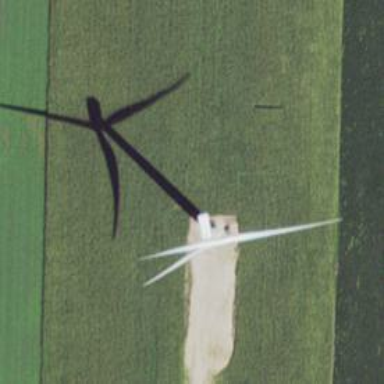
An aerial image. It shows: Wind generator using horizontal axis wind turbines.